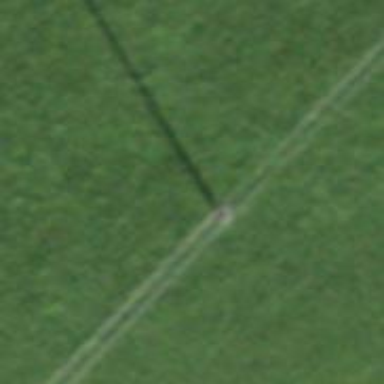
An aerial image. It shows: Power pole.